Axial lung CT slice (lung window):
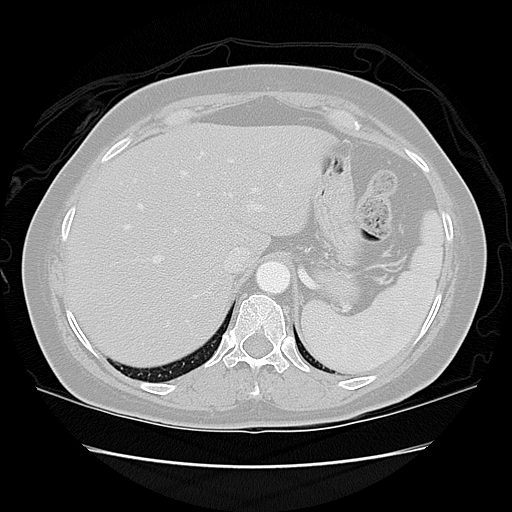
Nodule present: no